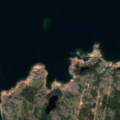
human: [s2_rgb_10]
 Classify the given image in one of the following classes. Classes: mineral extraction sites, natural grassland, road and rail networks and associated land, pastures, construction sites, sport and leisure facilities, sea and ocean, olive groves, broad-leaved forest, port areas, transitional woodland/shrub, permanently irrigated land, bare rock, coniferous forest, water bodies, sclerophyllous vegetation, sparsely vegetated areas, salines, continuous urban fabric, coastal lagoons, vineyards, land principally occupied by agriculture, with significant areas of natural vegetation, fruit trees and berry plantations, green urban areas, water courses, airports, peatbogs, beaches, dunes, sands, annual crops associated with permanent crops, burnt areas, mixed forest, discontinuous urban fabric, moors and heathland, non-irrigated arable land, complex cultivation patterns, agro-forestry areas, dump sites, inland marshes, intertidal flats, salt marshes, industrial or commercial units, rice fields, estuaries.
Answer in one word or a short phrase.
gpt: mixed forest, bare rock, sea and ocean